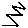
Label: zigzag